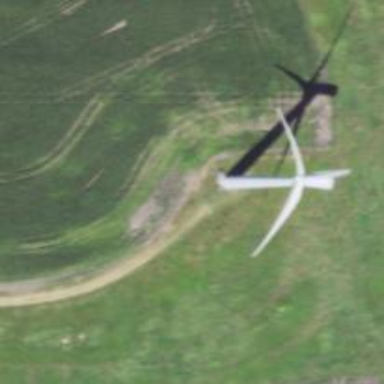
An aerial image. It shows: Wind generator using horizontal axis wind turbines.